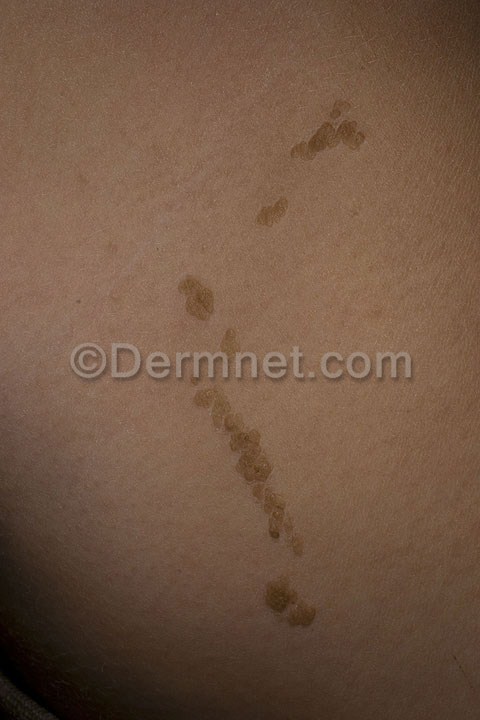
Disease: Seborrheic Keratoses and other Benign Tumors